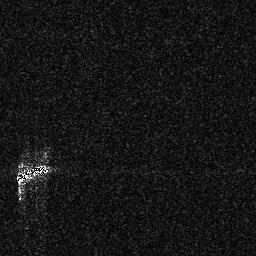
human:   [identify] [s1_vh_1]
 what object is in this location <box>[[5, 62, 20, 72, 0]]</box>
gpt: <ref>1 medium ship at the left</ref>